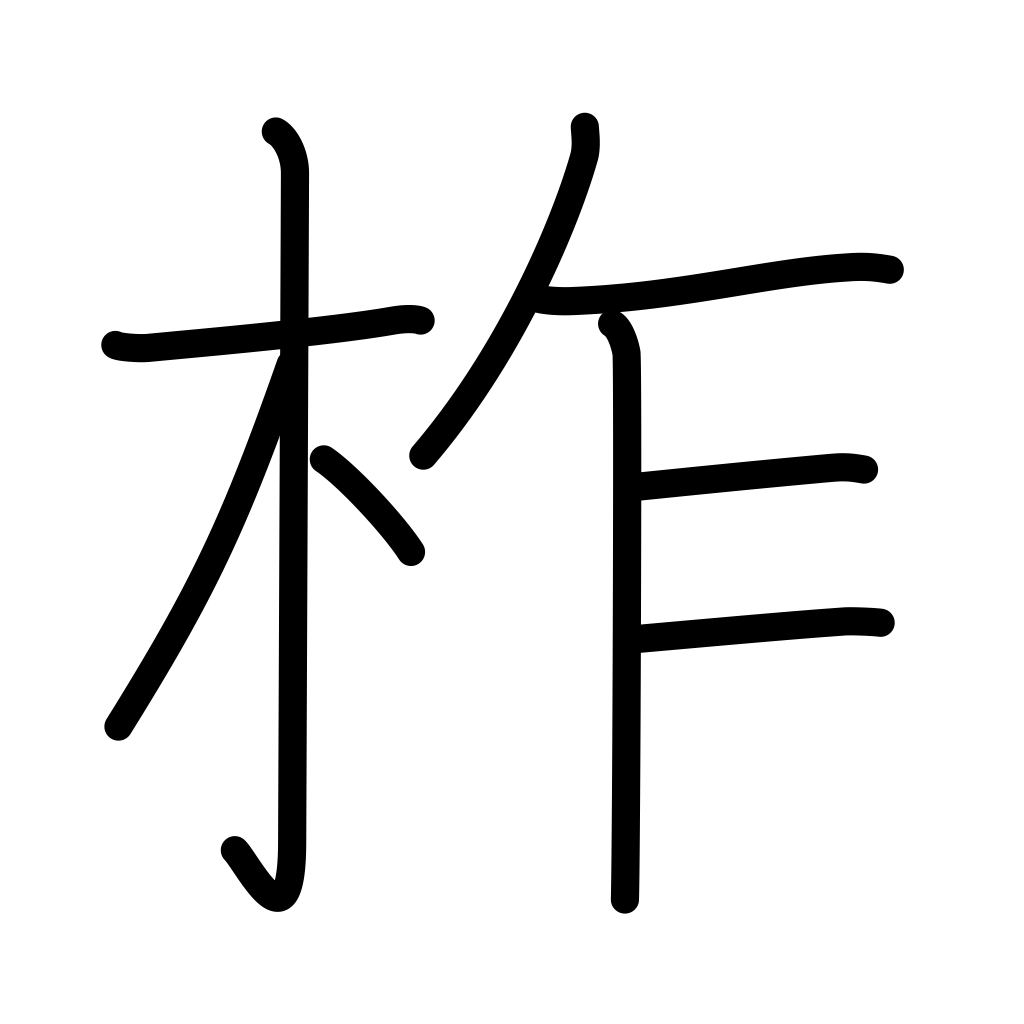
Meaning: type of oak